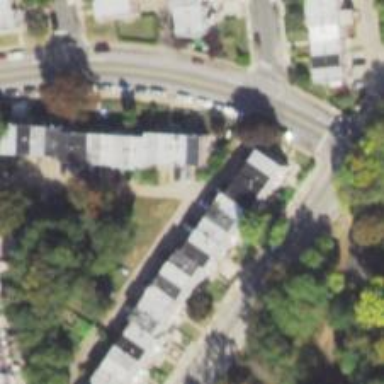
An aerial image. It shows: Alleyway designated as service road.